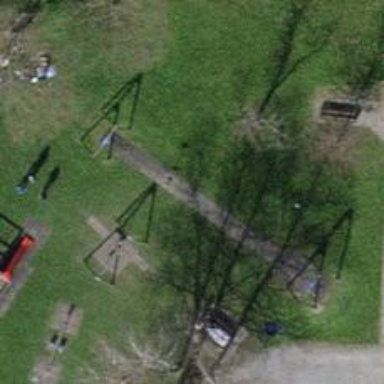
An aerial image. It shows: Playground featuring seesaw.